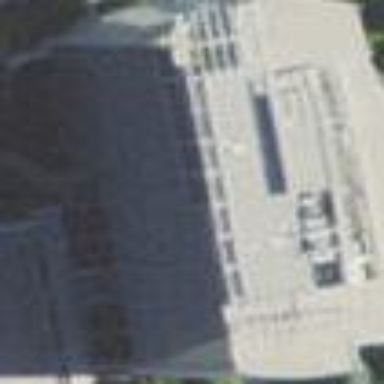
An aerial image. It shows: Commercial building.